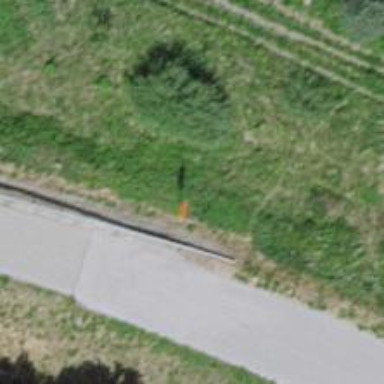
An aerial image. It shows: Pole with roofed pipeline marker.